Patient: sex M, age 66
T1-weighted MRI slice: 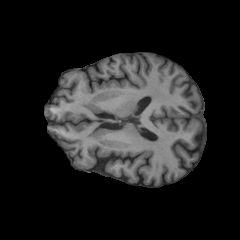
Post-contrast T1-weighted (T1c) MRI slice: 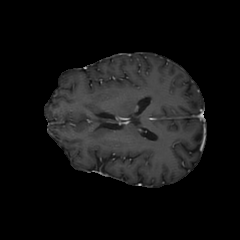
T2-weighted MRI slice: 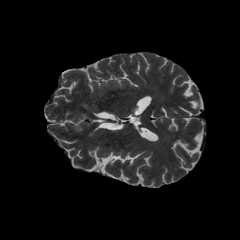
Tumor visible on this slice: no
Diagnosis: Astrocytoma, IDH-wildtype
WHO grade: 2